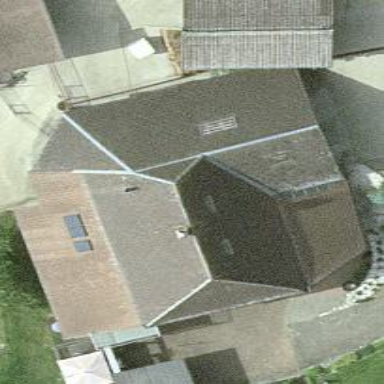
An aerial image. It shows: Farm building.